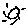
Label: sun